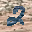
Label: 2